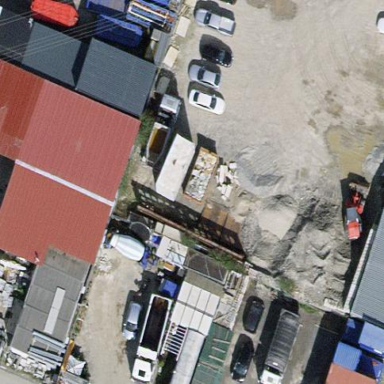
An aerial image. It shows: Shed.